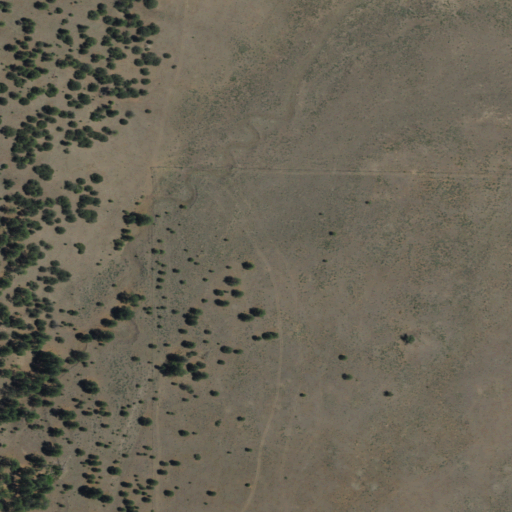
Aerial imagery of valley in New Mexico named Jones Canyon containing shrub, grassland, and evergreen forest